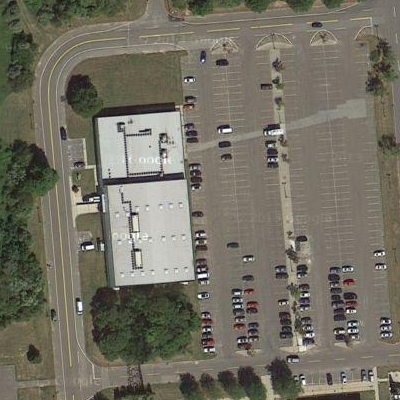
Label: cIndustry